Field crop: maize
Growth stage: 1
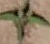
Species: atriplex